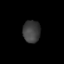
Tissue: lung
Cell type: Endothelial cells
Senescence score: 0.5492
Nuclear area (px): 378
Mean DAPI intensity: 61.921